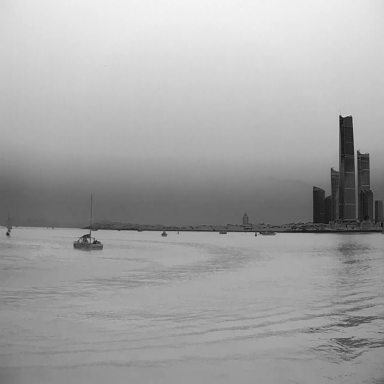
There are seven objects shown in the infrared image, including five bulk_carriers, and two sailboats.